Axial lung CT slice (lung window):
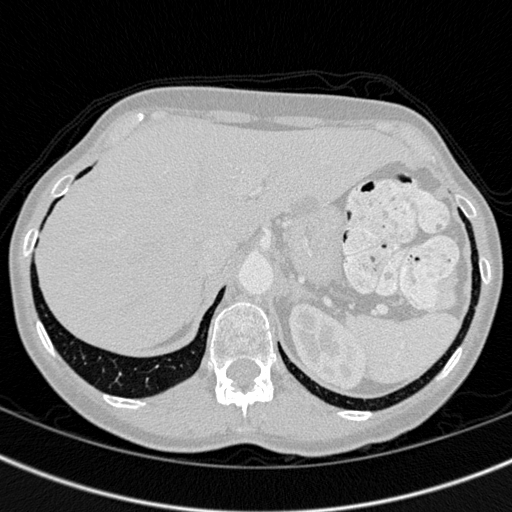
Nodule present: no